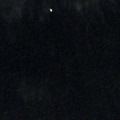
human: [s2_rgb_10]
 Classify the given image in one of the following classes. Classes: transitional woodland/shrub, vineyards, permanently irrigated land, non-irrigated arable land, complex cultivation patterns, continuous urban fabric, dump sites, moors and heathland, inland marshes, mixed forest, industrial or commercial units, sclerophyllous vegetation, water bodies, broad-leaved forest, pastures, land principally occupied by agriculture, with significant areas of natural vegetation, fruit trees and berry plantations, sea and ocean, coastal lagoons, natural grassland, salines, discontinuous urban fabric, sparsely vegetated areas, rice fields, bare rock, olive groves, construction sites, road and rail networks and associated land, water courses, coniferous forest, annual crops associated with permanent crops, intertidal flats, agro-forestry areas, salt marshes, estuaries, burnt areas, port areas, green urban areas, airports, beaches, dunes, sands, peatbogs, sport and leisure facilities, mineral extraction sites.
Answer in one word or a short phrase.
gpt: water bodies